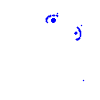
Particle: electron